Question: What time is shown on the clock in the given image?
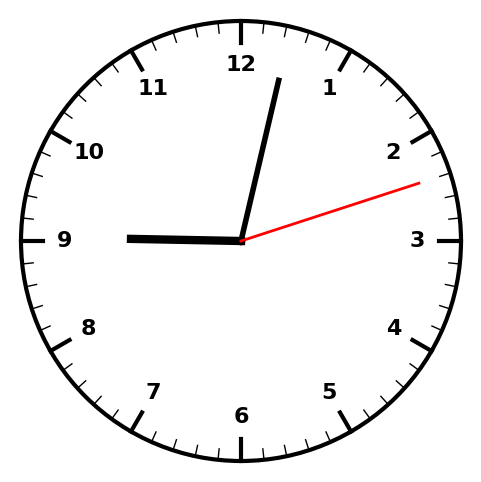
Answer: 09:02:12